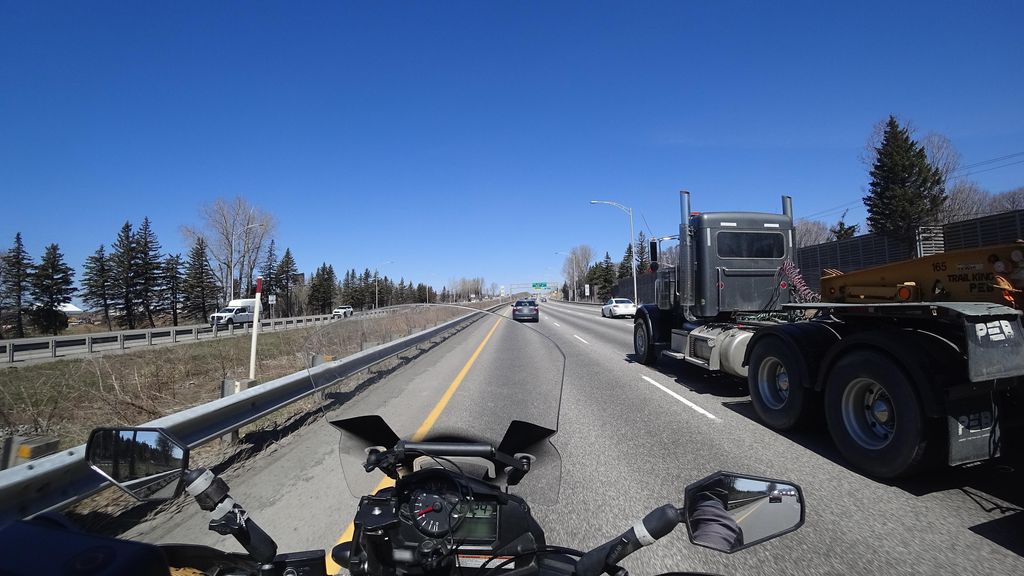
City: quebec_city